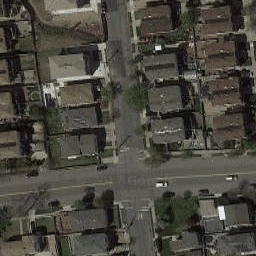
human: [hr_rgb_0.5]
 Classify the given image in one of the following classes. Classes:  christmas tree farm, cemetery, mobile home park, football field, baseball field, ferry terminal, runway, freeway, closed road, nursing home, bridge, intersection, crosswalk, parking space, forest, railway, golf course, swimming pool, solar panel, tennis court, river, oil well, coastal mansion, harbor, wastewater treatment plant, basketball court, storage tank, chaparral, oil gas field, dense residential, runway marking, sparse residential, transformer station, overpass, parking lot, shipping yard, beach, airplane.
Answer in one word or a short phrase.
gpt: intersection